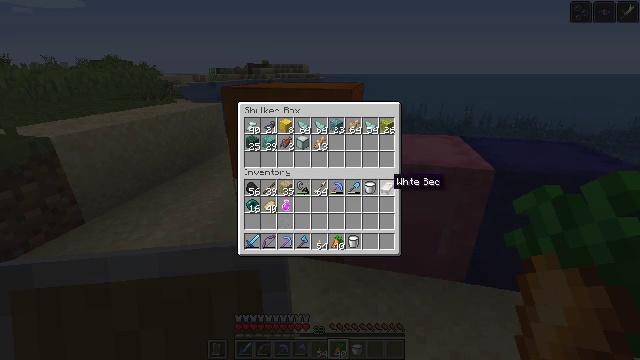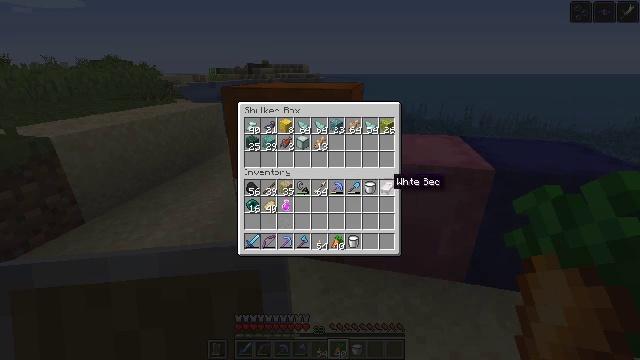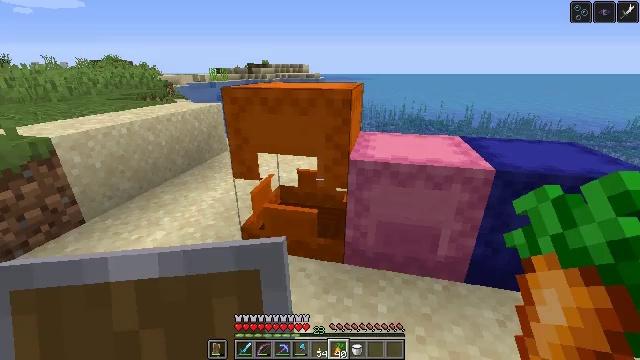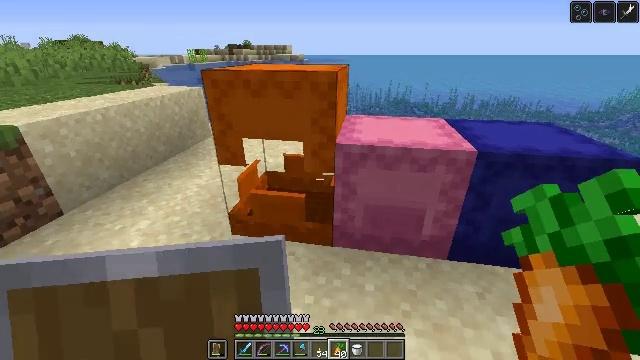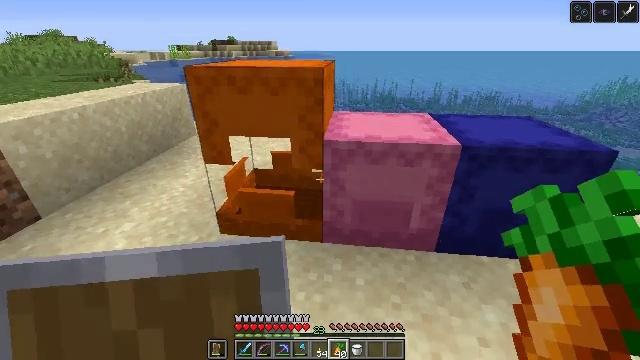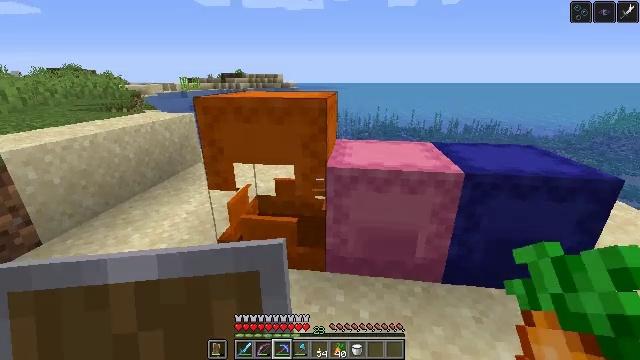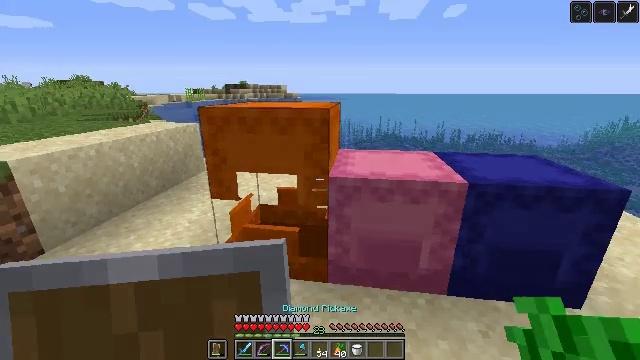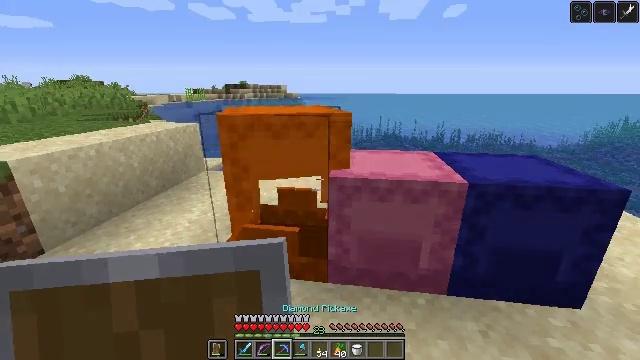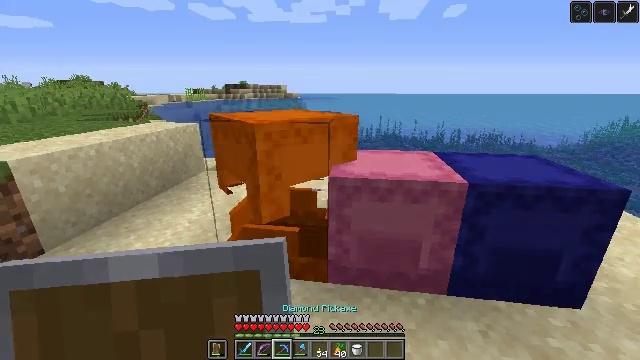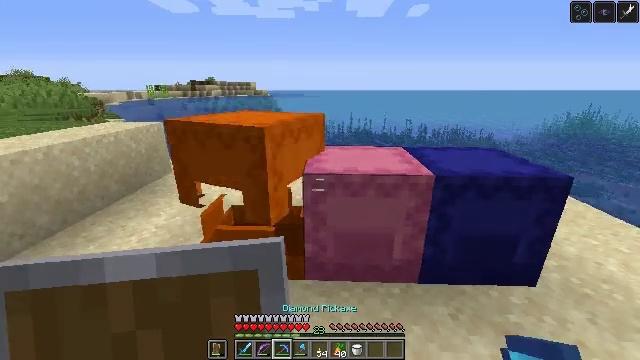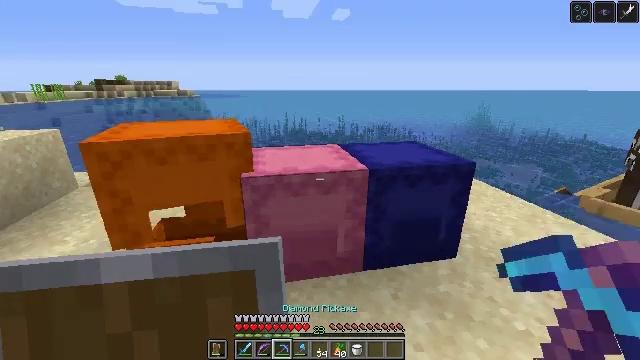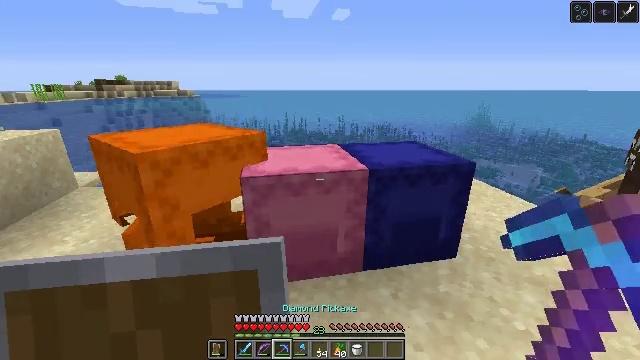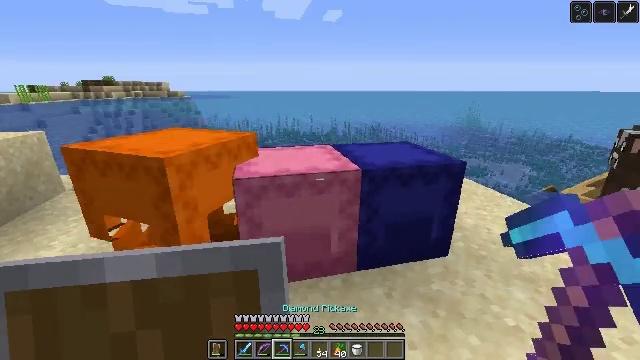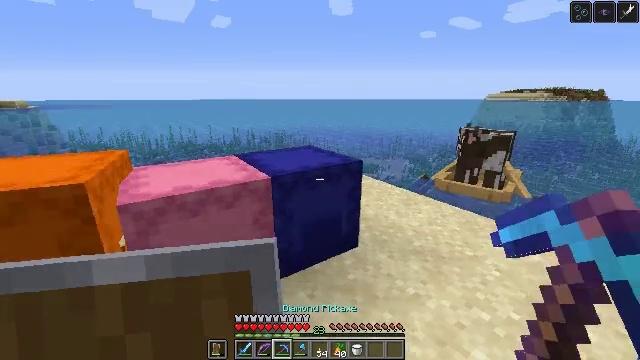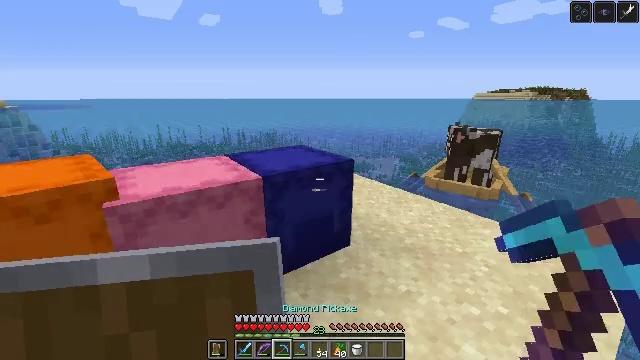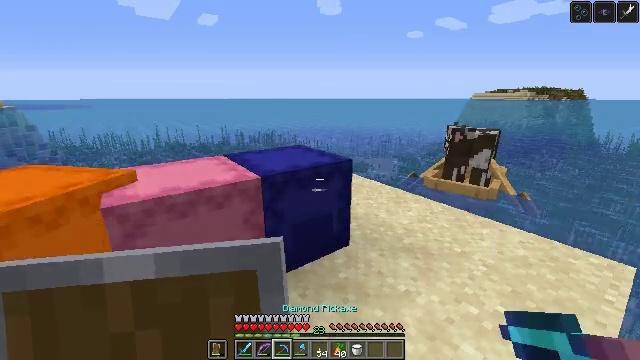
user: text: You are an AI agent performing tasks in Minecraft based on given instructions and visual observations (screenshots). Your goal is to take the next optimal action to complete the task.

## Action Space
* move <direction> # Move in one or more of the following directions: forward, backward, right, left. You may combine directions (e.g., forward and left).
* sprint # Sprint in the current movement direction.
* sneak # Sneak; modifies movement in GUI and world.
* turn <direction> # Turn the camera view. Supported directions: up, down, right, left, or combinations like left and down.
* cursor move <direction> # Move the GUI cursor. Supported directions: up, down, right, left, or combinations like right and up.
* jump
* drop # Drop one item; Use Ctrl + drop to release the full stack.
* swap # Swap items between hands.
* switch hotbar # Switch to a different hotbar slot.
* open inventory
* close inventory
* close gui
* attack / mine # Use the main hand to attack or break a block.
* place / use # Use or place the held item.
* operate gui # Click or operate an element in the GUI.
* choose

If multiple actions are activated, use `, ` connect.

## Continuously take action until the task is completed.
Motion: motion action
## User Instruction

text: Break the orange shulker box to pick it up.
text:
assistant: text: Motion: no_op
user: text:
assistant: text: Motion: no_op
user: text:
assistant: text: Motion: turn right and down
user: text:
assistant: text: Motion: turn right
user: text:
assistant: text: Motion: turn up, switch to hotbar 3
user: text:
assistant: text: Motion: turn up, switch to hotbar 3
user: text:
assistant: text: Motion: no_op
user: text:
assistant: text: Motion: no_op
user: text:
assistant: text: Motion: turn right
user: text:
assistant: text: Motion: turn right
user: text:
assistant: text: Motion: no_op
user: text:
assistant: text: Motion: turn right
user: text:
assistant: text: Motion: turn right and up
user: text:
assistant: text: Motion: turn right
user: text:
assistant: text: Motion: use / place
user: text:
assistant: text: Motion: use / place
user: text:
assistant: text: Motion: no_op
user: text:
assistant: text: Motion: no_op
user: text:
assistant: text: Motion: no_op
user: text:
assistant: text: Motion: no_op
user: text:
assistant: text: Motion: no_op
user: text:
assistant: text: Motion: no_op
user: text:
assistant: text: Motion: no_op
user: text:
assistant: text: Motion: no_op
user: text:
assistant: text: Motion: turn left
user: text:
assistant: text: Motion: turn left and down
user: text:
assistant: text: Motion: turn left
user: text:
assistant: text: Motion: use / place
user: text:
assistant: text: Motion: use / place
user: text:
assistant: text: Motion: no_op